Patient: sex F, age 65
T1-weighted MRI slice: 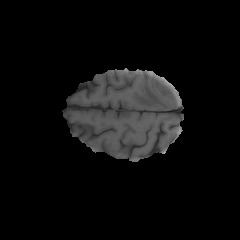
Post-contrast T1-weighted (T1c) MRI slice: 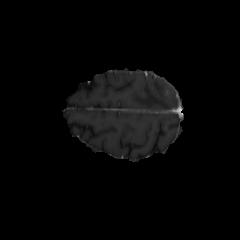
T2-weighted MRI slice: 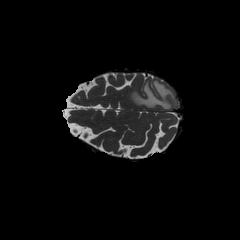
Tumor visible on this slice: yes
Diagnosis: Glioblastoma, IDH-wildtype
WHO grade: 4